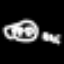
Label: frog